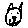
Label: cat